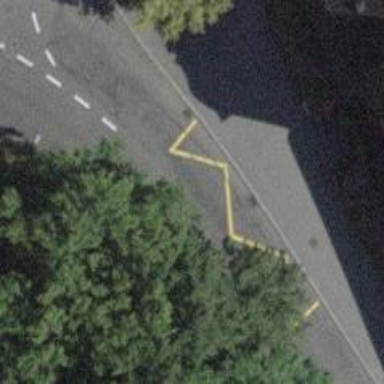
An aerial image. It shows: Bus stop with shelter.